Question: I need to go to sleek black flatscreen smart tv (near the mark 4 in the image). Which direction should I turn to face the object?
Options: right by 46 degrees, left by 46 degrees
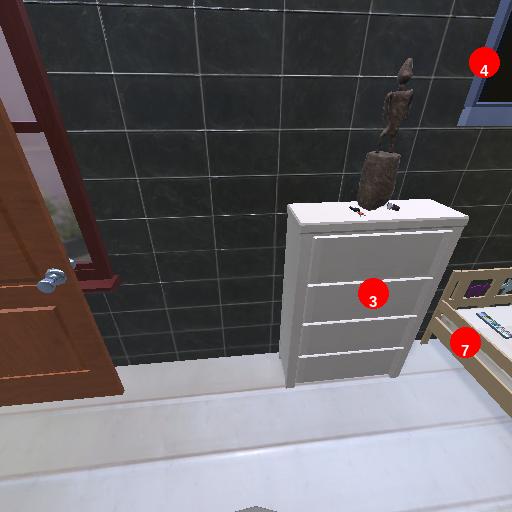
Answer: right by 46 degrees